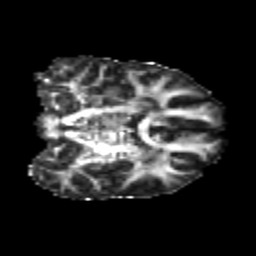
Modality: FA
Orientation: coronal
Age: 25
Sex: female
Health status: healthy
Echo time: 0.074 s